Question: I have data points offline in a file where i need to plot it in graph
I have tried AChartEngine, AndroidPlot but I needed in this sequence in the image below, How to achieveit, please suggest.
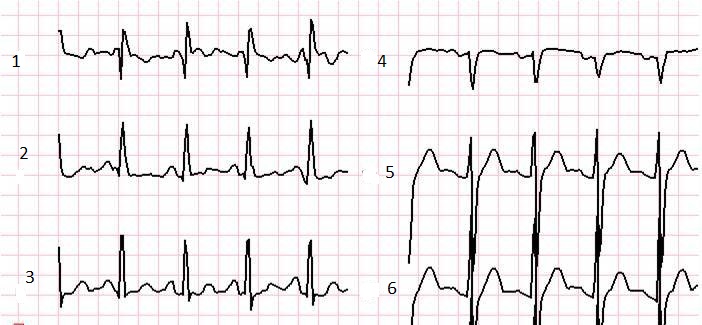
Answer: Used Chart Engine, created custom x & Y axis made 4 fragments and added the graphs to display. It is done.